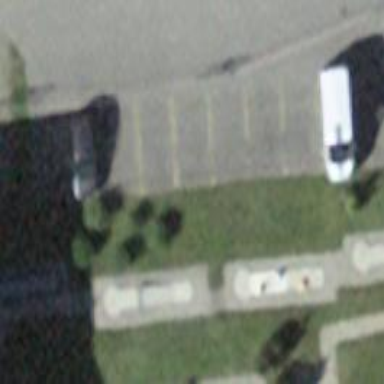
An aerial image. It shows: Parking area.